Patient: sex M, age 31
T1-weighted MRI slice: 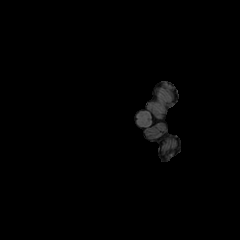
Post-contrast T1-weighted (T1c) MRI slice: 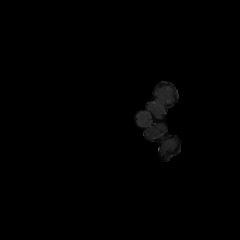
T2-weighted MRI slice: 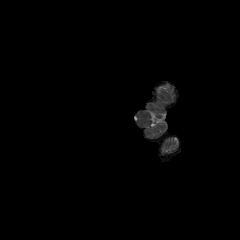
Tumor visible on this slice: no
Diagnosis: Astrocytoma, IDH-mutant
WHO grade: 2